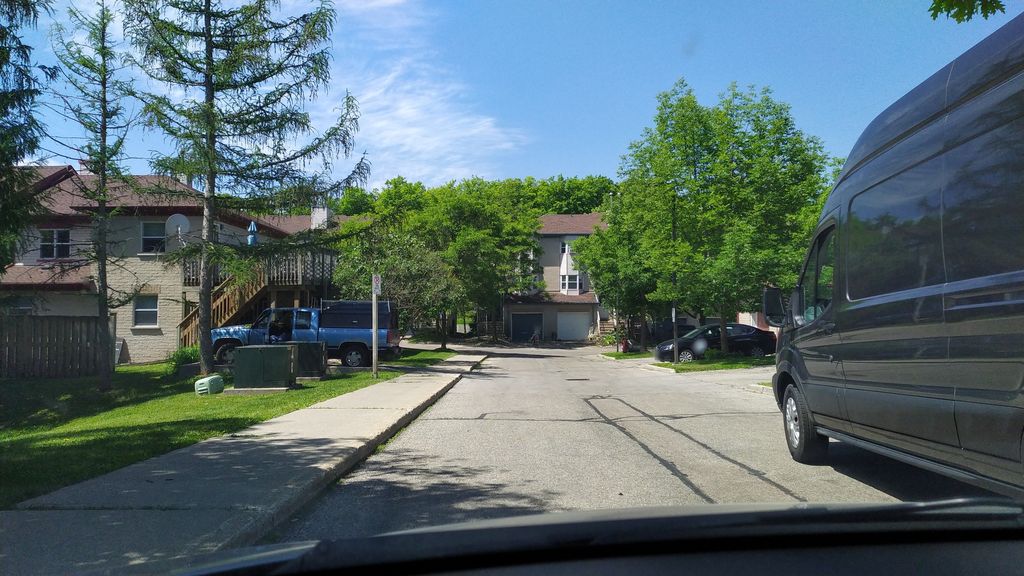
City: kitchener-waterloo